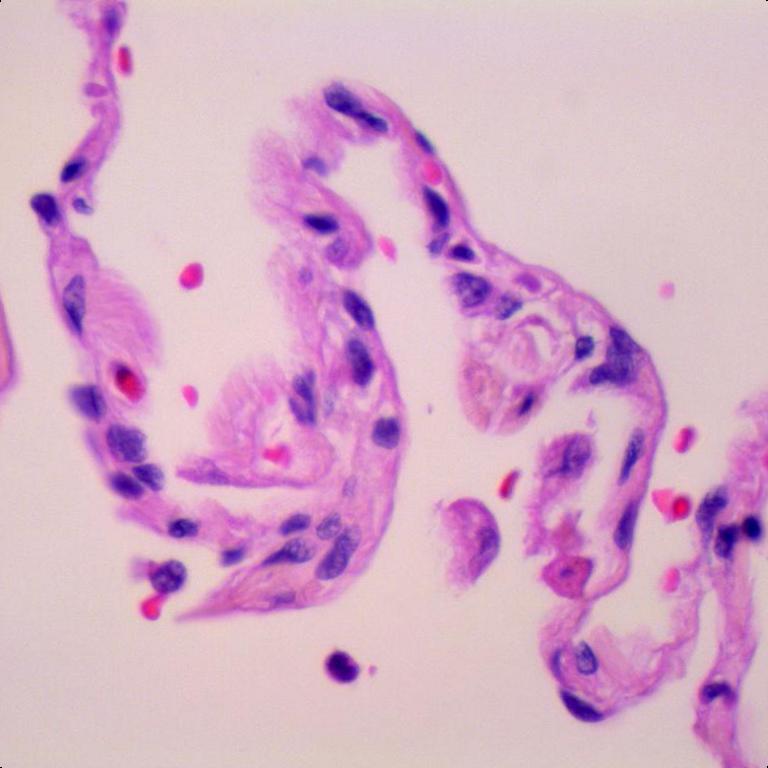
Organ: lung
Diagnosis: benign